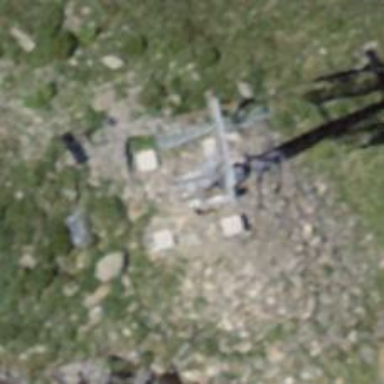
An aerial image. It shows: Pylon for aerialway.